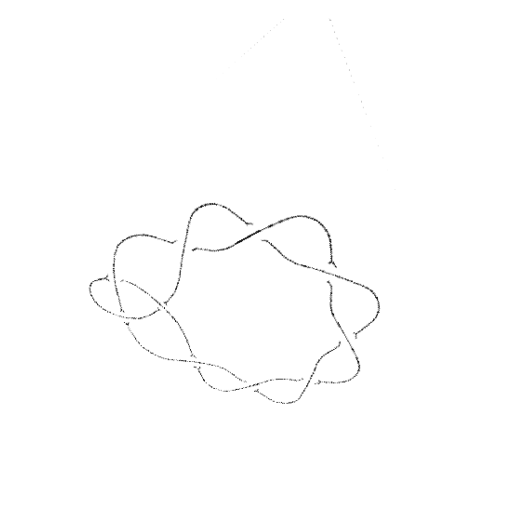
Crossing number: 10